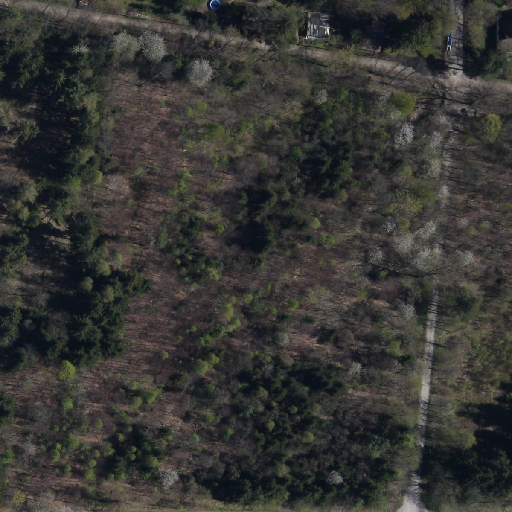
Referring expression: paved road along with tree